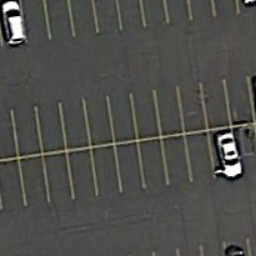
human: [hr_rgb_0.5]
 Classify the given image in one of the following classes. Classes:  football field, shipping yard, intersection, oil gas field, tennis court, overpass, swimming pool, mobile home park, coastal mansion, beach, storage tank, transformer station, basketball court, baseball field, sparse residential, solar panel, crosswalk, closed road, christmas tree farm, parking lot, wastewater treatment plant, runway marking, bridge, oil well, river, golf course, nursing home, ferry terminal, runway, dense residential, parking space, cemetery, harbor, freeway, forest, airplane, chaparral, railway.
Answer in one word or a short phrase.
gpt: parking space